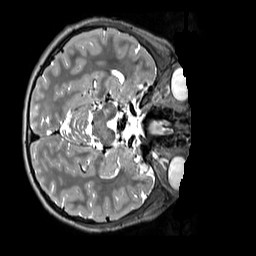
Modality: T2w
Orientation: axial
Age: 11
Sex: male
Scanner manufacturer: siemens
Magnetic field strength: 3 T
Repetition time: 3.2 s
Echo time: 0.408 s